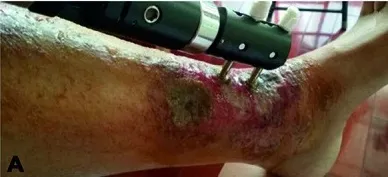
A: Skin allergic to external fixation screws showed eczema-like changes, small blisters, and exudate.
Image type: medical_photograph (skin_photograph)